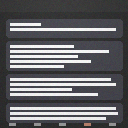
Screen state: on